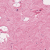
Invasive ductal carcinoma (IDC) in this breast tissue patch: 0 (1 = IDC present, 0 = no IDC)